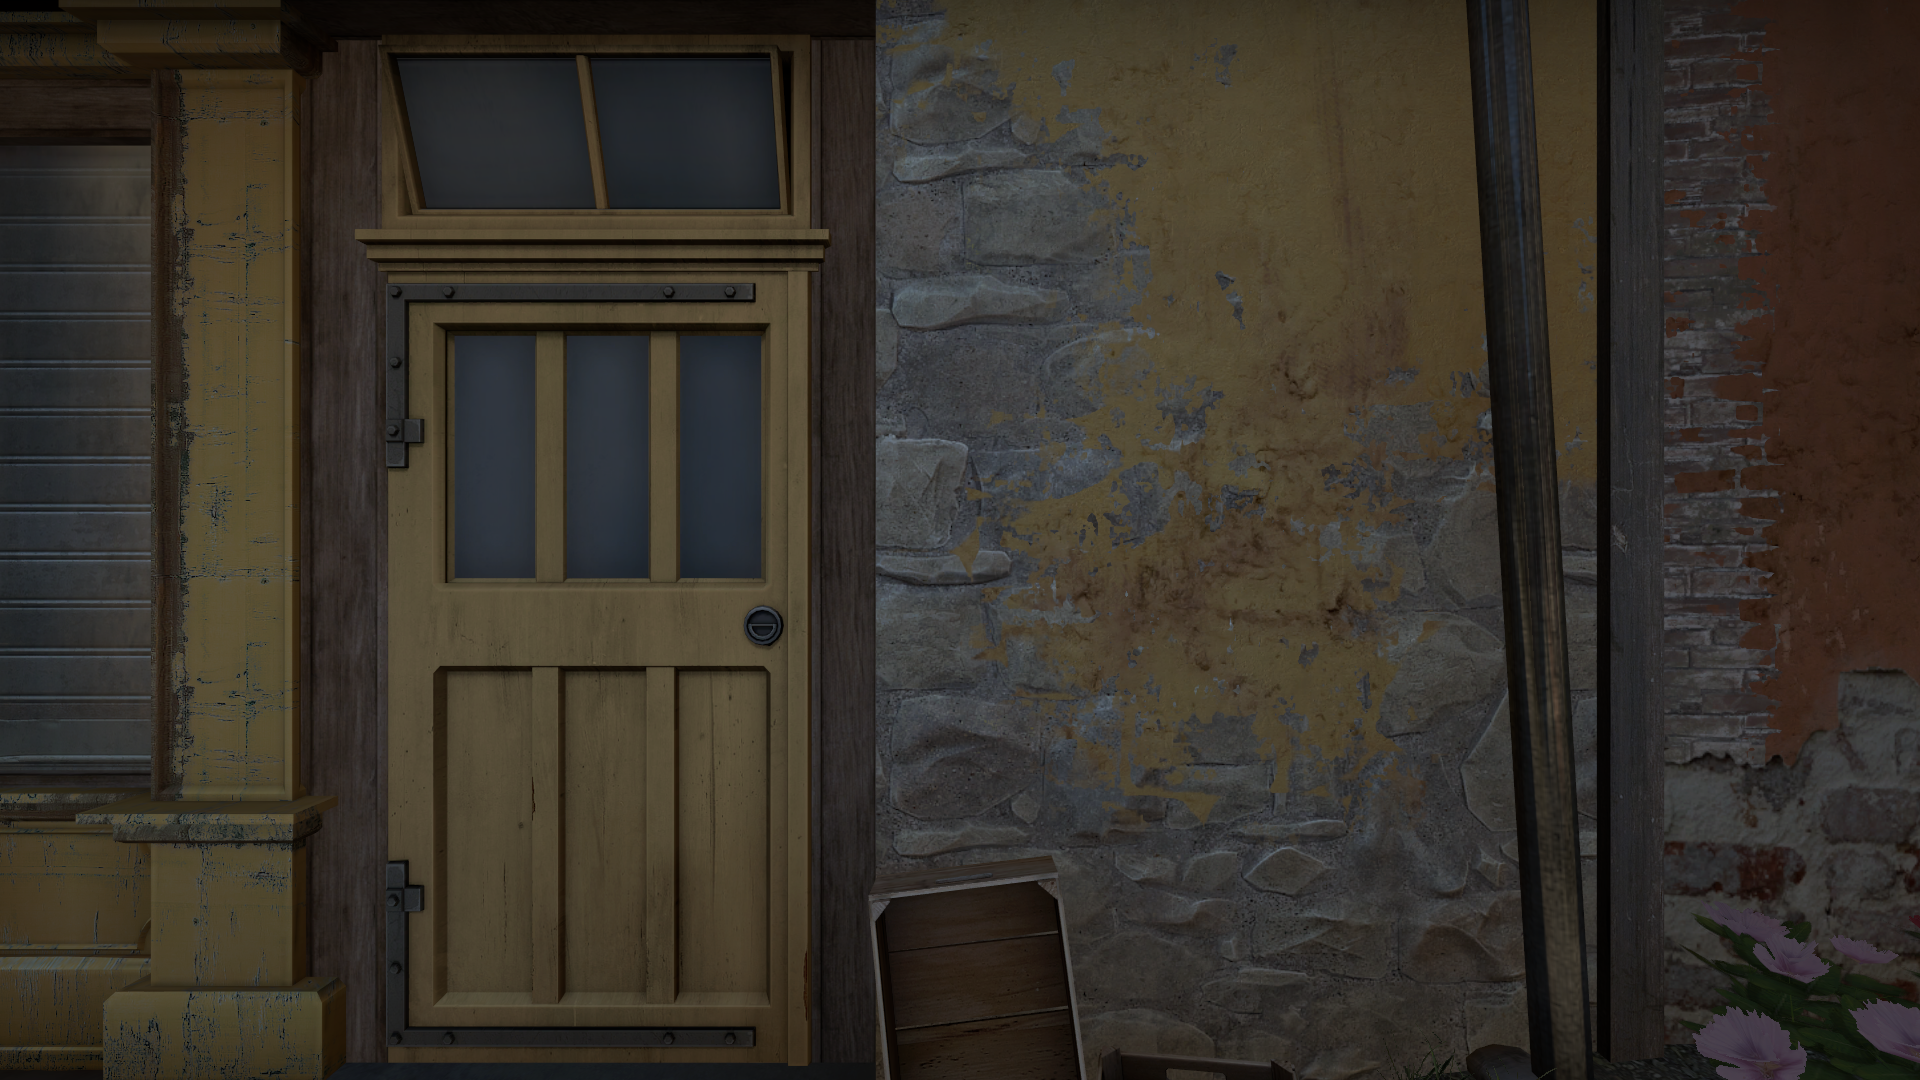
Map: de_inferno